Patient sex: M
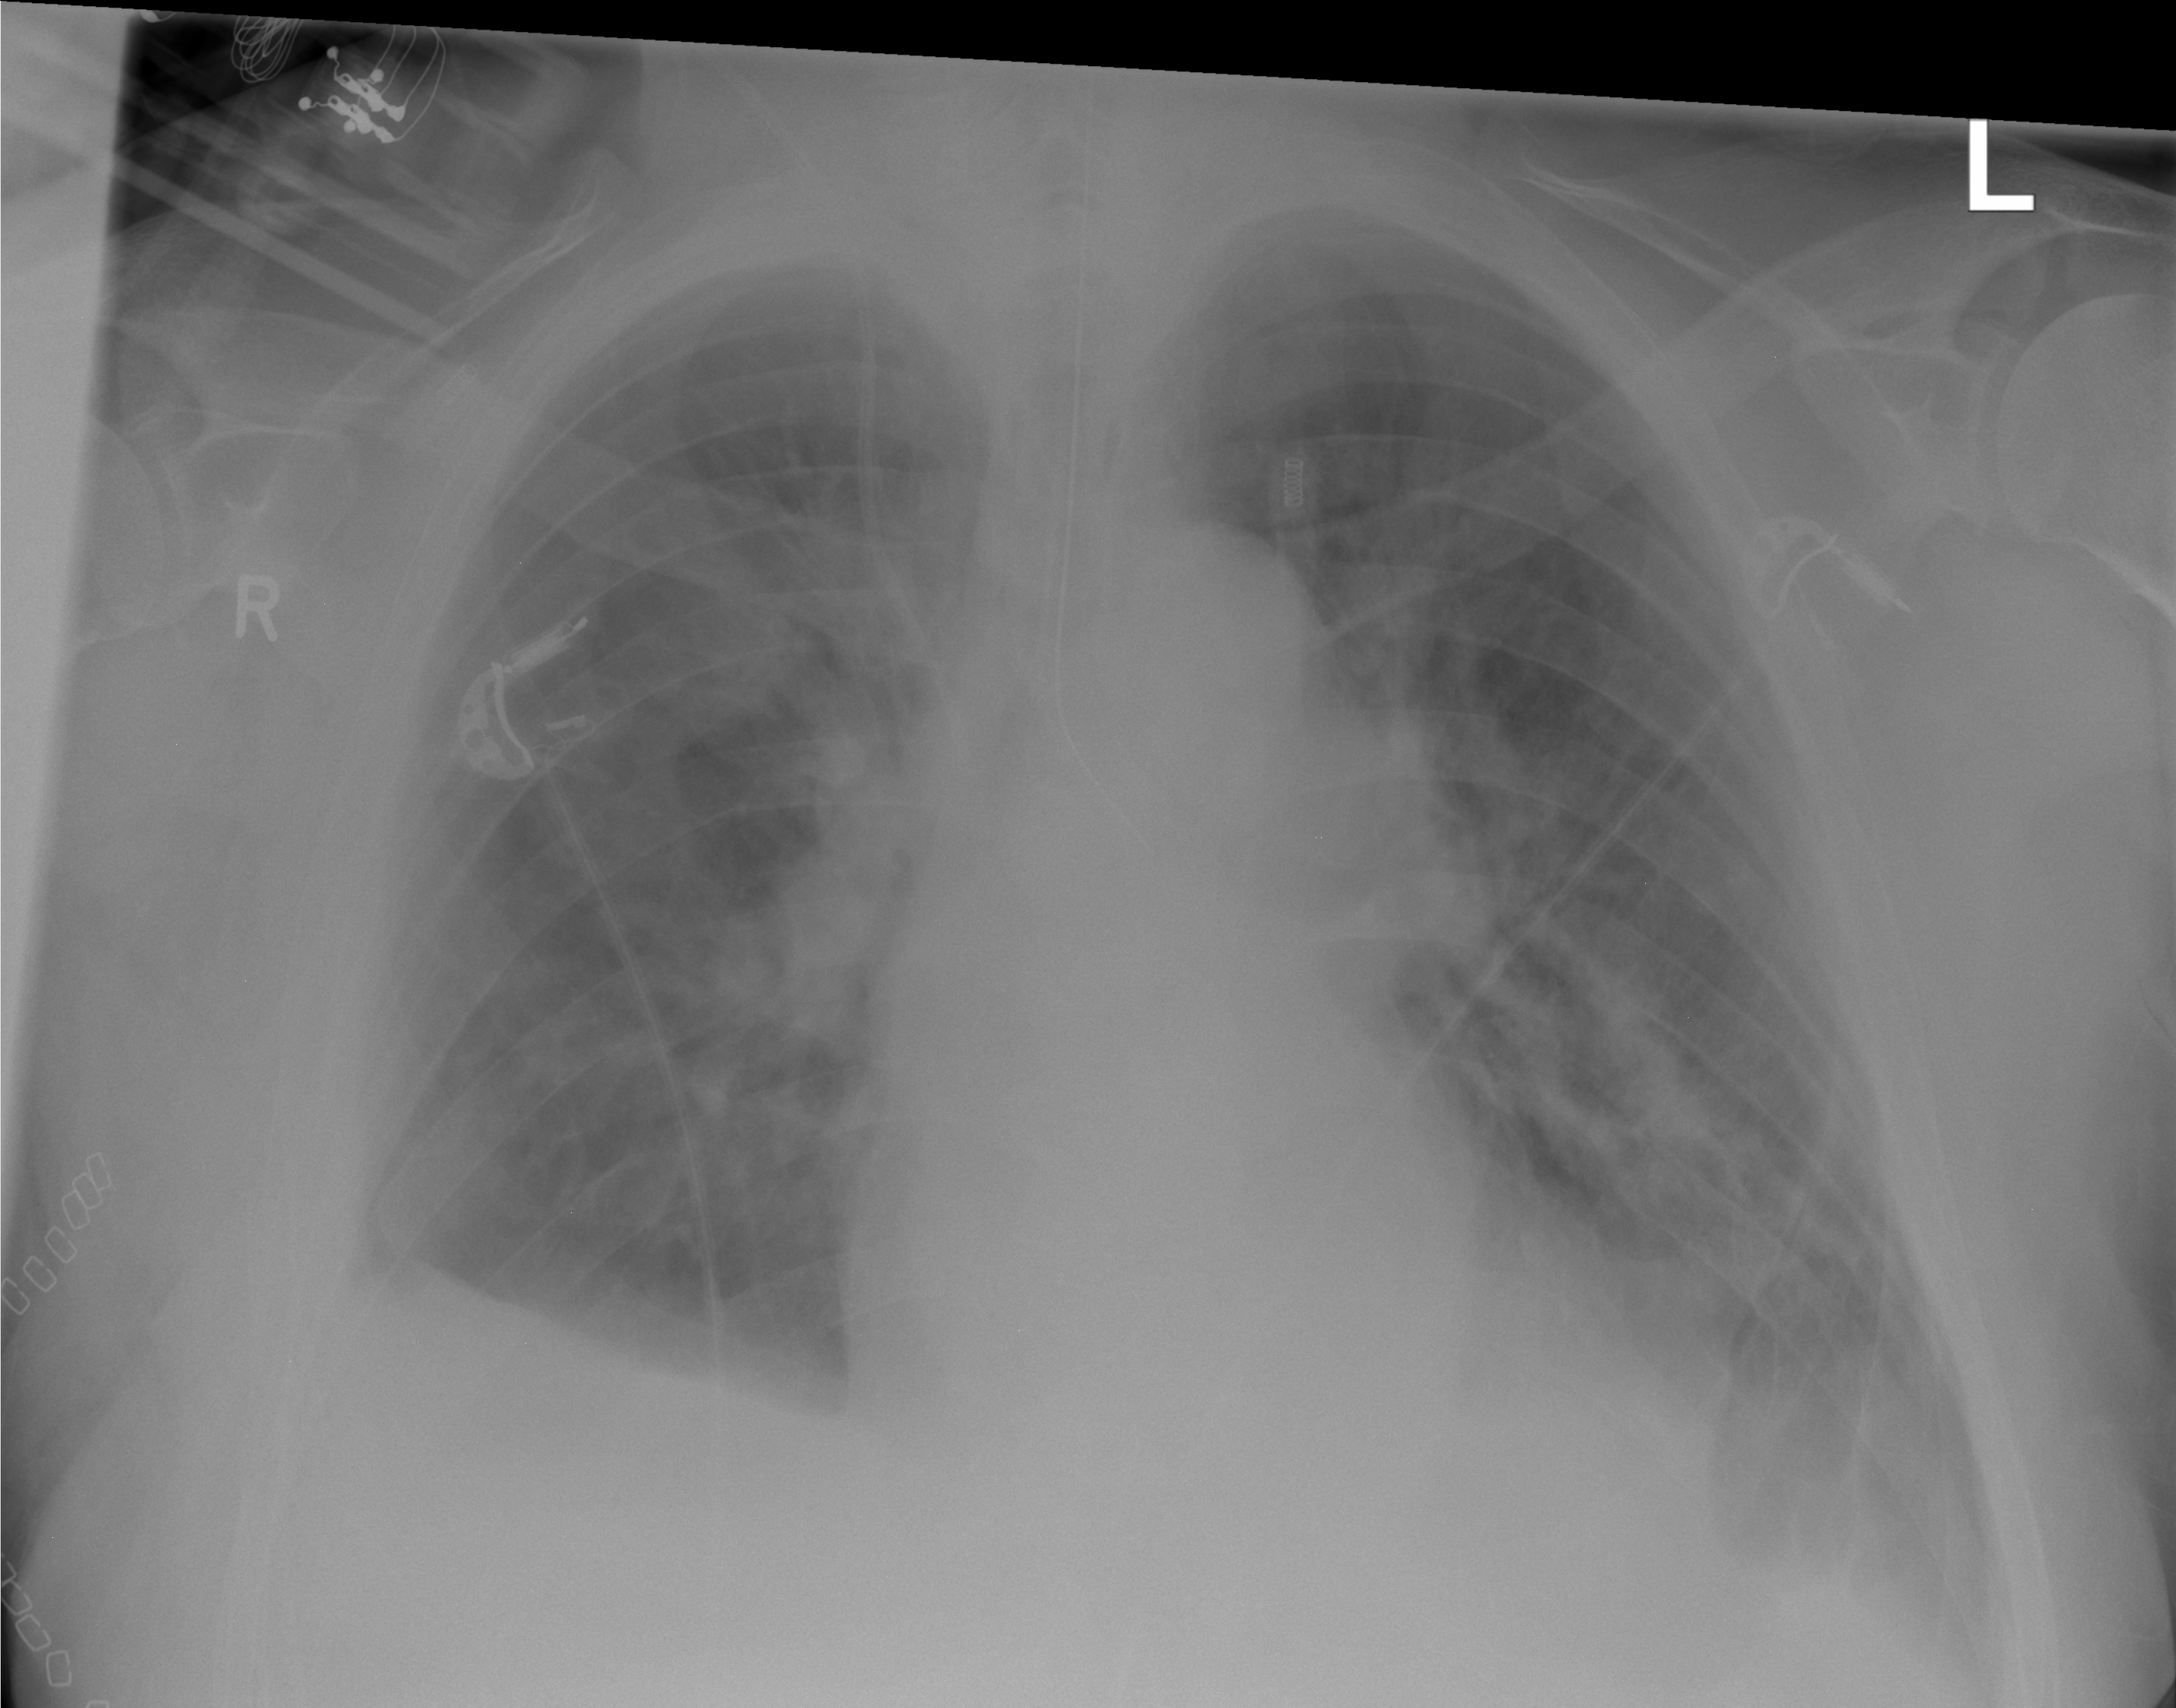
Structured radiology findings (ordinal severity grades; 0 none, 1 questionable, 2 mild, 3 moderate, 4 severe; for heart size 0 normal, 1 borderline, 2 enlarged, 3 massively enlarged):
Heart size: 0
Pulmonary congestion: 2
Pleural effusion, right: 2
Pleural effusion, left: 2
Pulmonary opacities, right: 2
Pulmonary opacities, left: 2
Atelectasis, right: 2
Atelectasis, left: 2